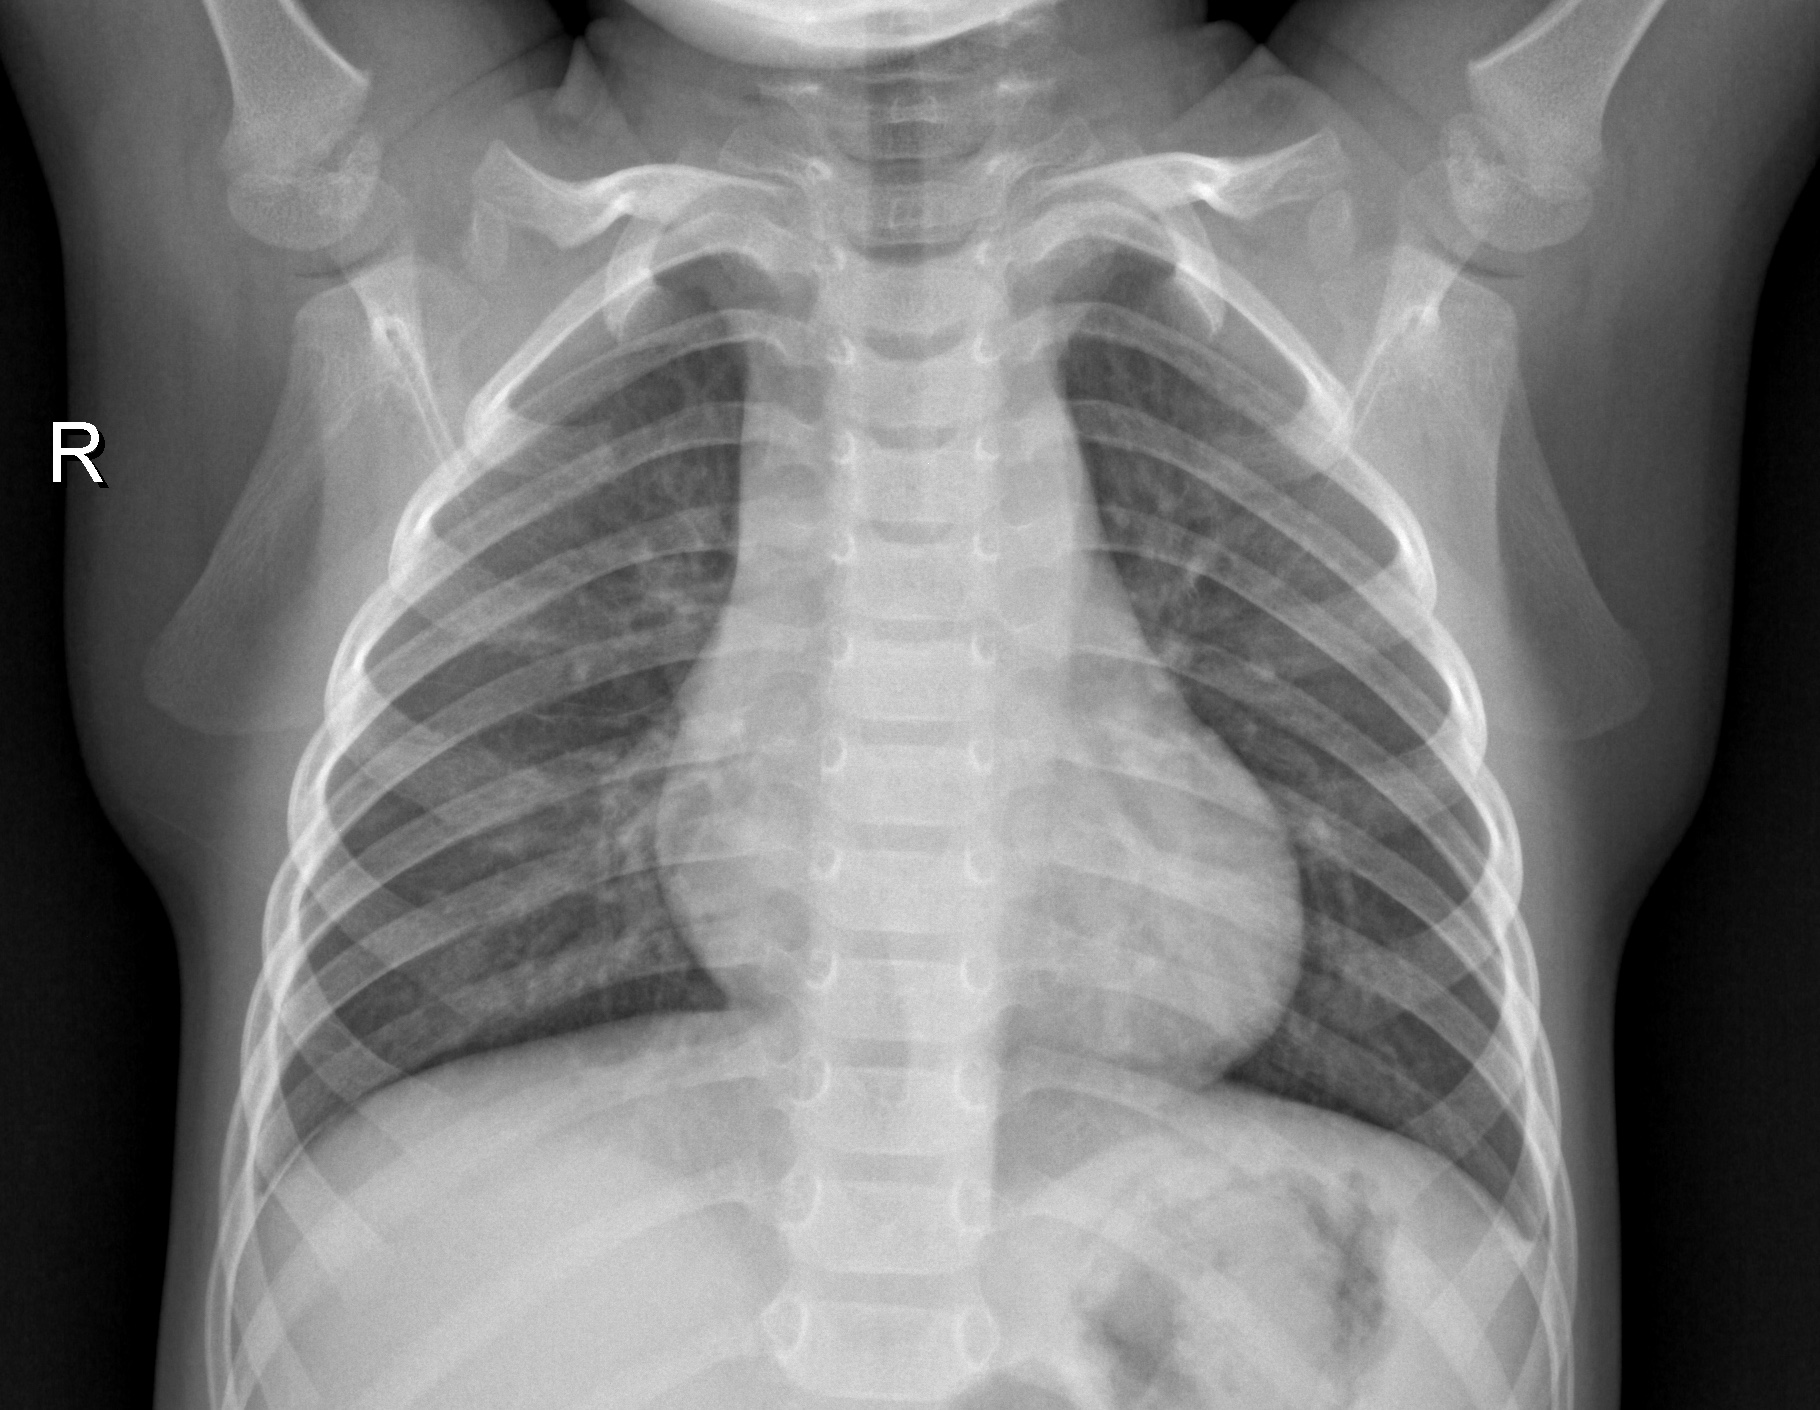
Diagnosis: NORMAL